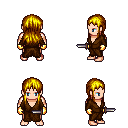
a pixel art fantasy rpg character, male body template, human, light skin, brown robe, white pants, blonde unkempt hairstyle, gold gloves, dagger, four views (front, back, left, right), 2x2 character sprite sheet, small pixel art, hard edges, no anti-aliasing